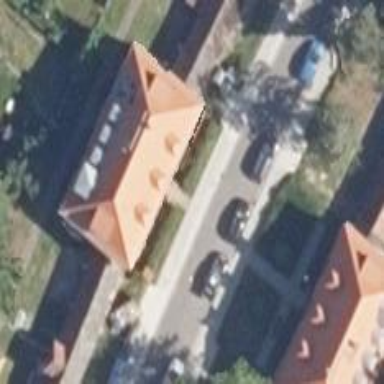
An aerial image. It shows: Residential building with red hipped roof.